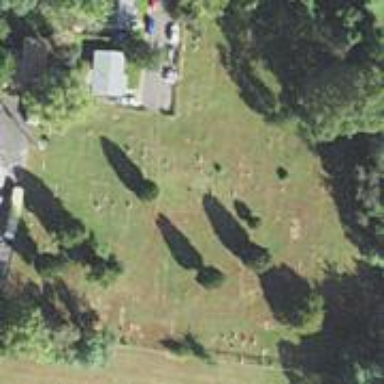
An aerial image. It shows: Cemetery.